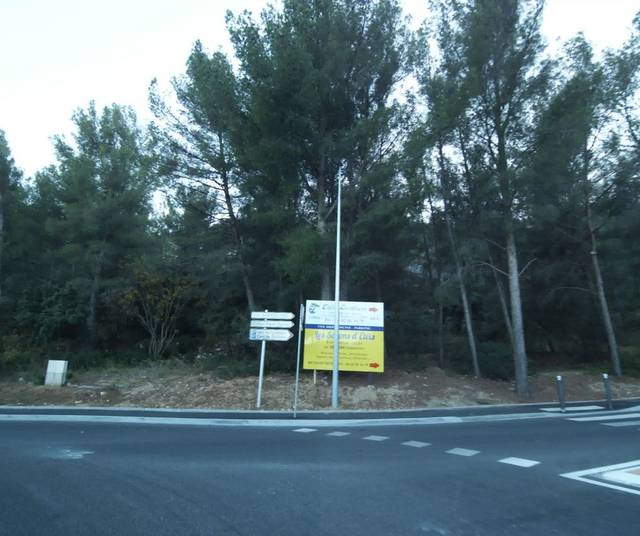
Region: France
Coordinates: 43.228, 5.538